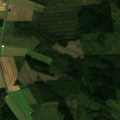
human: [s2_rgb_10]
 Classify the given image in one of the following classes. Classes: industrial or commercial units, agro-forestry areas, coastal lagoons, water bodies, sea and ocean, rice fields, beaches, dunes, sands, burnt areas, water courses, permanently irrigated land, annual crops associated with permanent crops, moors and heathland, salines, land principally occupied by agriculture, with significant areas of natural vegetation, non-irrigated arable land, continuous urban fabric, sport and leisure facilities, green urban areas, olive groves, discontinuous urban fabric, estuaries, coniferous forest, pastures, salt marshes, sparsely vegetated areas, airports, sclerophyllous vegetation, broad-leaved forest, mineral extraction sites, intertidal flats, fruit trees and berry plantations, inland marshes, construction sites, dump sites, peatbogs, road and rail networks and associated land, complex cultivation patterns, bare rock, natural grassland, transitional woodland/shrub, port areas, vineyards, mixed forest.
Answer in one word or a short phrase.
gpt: non-irrigated arable land, coniferous forest, mixed forest, transitional woodland/shrub